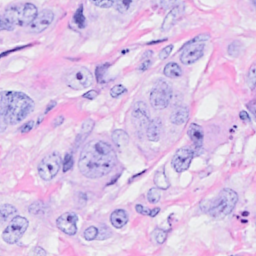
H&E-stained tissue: Breast